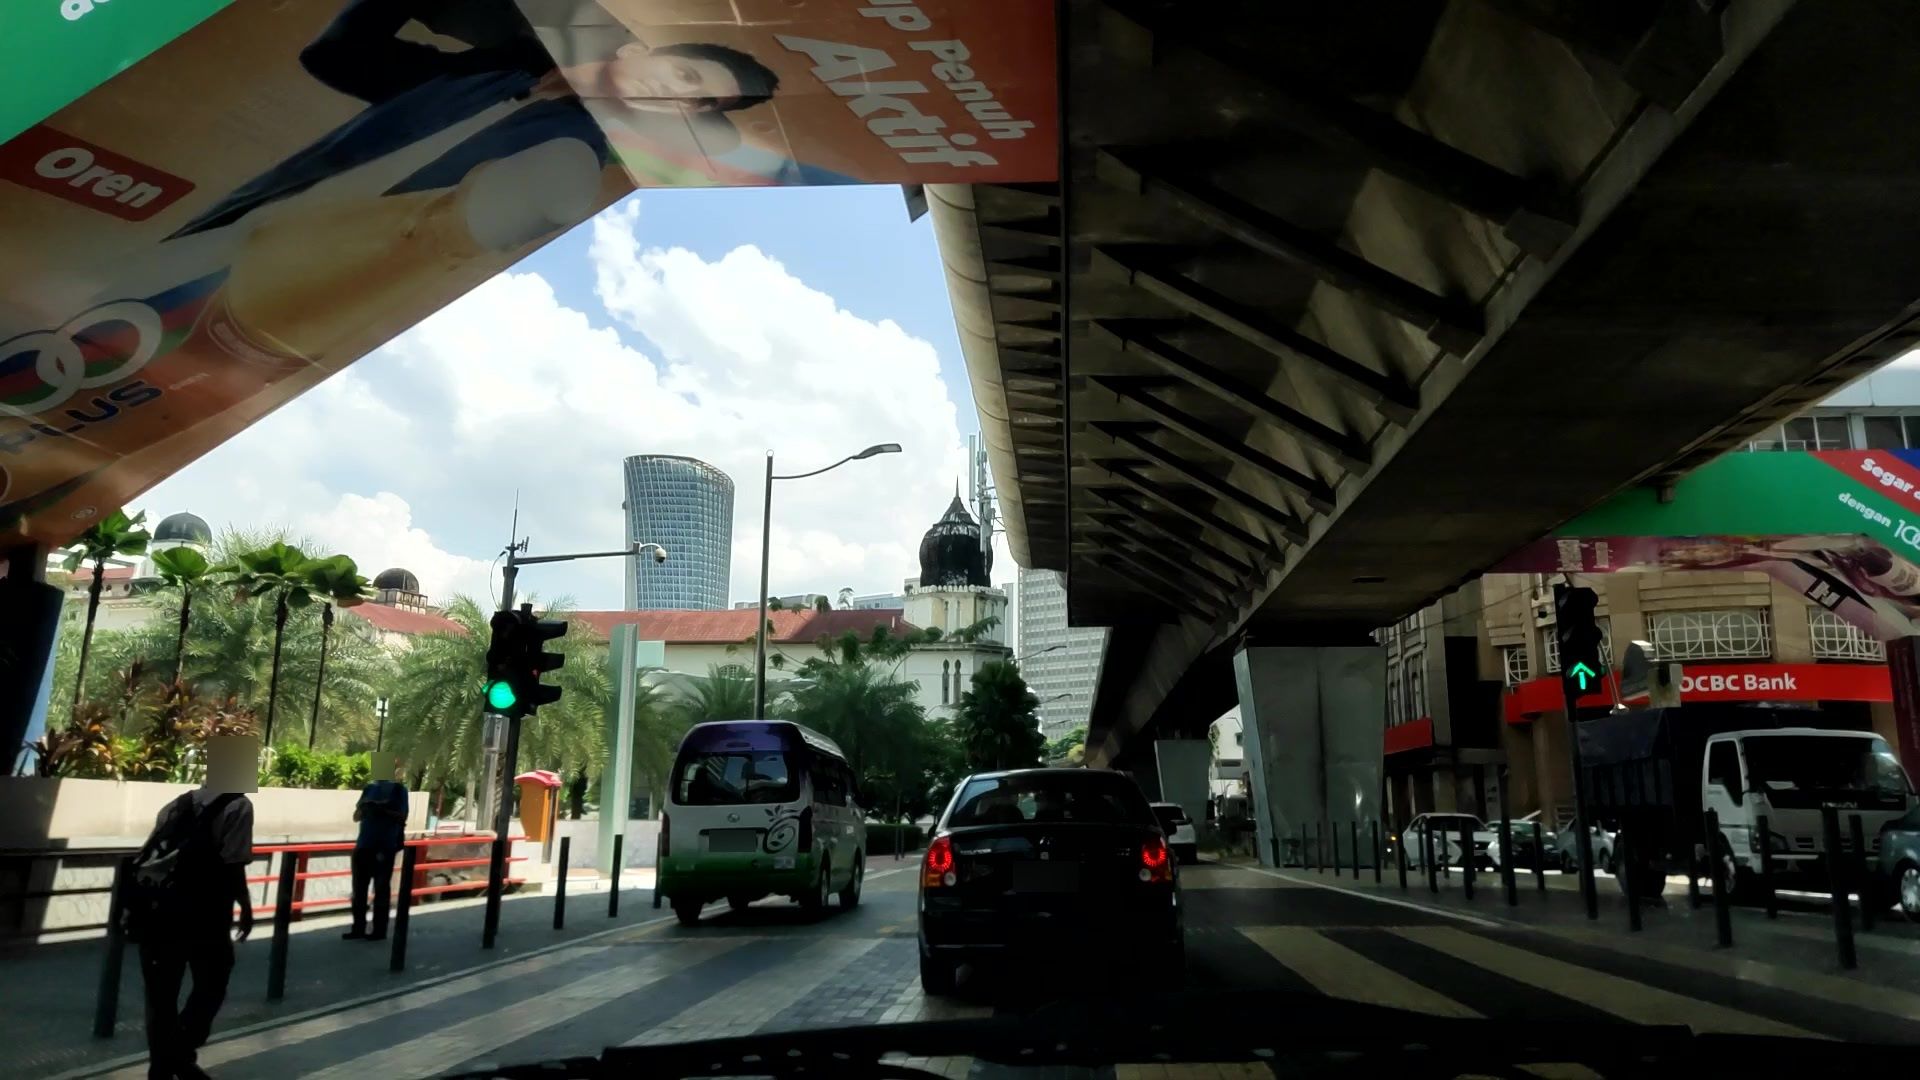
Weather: clear
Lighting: day
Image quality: good
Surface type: driving surface
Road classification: footway, corridor, steps
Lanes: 2
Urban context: urban centre
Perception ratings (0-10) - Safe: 5.59, Lively: 8.6, Beautiful: 6.51, Boring: 1.32, Depressing: 5.62, Wealthy: 4.16